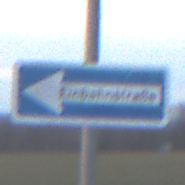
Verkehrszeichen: EinbahnstrasseLinksweisend
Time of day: SunriseSunset
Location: Outdoor (Nature)
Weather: PartlyCloudy
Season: NotSpecified
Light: Natural